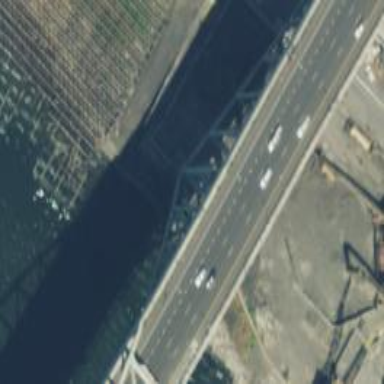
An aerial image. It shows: Arch bridge carrying motorway.